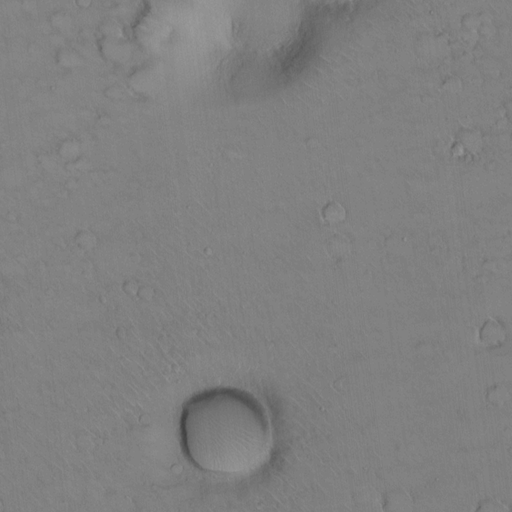
Objects detected: cone